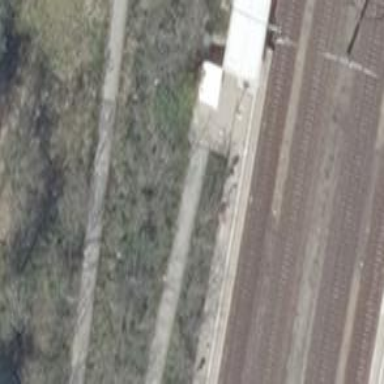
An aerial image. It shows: Platform edge at railway station.